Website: macys
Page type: billing-address
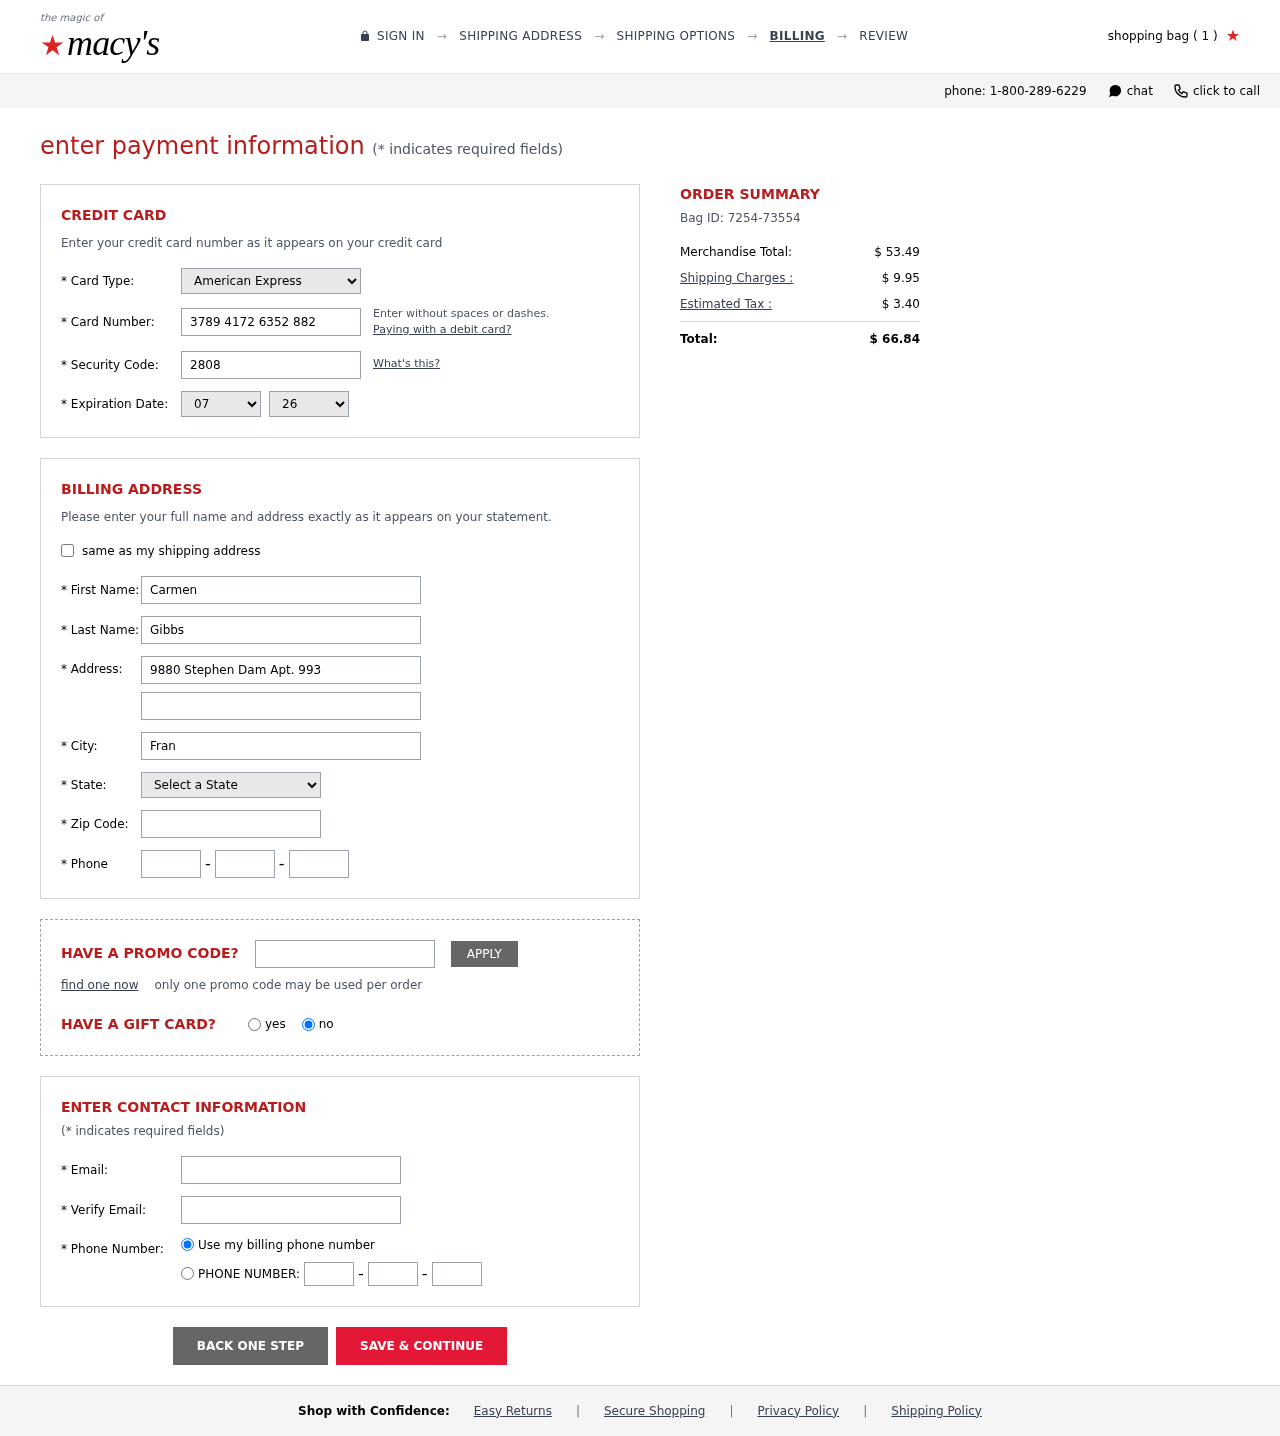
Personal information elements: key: PII_CARD_CVV
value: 2808
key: PII_CARD_EXPIRY_MONTH
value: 07
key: PII_CARD_EXPIRY_YEAR
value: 26
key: PII_CARD_NUMBER
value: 3789 4172 6352 882
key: PII_CARD_TYPE
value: American Express
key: PII_CITY
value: Frankstad
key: PII_EMAIL
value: carmen.gibbs@hotmail.com
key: PII_FIRSTNAME
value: Carmen
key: PII_LASTNAME
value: Gibbs
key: PII_PHONE_AREA
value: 654
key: PII_PHONE_PREFIX
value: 415
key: PII_PHONE_SUFFIX
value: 7239
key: PII_POSTCODE
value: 20749
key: PII_STATE_ABBR
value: CA
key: PII_STREET
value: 9880 Stephen Dam Apt. 993
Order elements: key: ORDER_NUM_ITEMS
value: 1
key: ORDER_ID
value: Bag ID: 7254-73554
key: ORDER_SUBTOTAL
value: $ 53.49
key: ORDER_SHIPPING_COST
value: $ 9.95
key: ORDER_TAX
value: $ 3.40
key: ORDER_TOTAL
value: $ 66.84